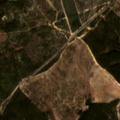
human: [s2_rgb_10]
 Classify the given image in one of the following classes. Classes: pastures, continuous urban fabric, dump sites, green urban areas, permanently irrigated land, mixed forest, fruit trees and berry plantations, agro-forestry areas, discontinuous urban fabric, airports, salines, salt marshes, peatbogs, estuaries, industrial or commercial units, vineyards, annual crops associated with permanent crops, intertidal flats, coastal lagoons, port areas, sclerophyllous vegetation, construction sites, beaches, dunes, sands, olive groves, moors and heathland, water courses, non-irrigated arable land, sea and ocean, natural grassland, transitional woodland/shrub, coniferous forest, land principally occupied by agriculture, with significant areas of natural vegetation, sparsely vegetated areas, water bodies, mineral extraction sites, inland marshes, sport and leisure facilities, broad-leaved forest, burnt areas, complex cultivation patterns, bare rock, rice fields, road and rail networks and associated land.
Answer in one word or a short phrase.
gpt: olive groves, agro-forestry areas, broad-leaved forest, transitional woodland/shrub